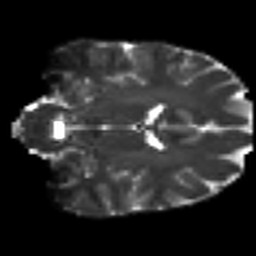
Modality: T2w
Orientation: coronal
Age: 27
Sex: female
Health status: healthy
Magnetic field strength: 3 T
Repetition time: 9 s
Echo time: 0.093 s